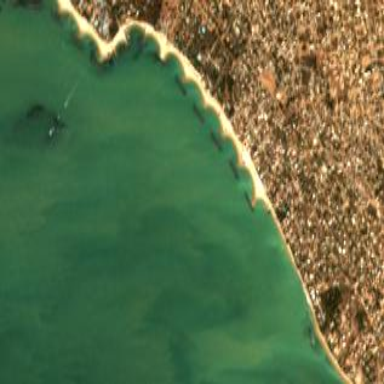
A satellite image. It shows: Beautiful beach with natural surroundings.